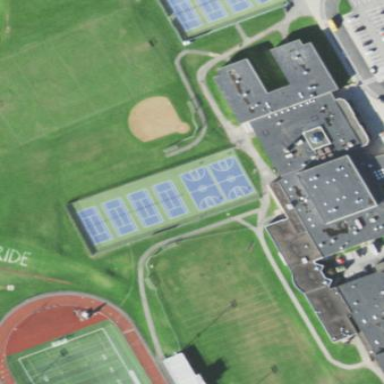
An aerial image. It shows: Tennis court in leisure pitch.